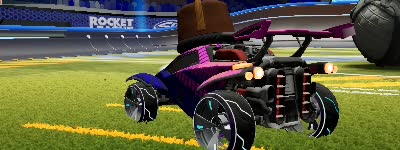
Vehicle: octane